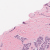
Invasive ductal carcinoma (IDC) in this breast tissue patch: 1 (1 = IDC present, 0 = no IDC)